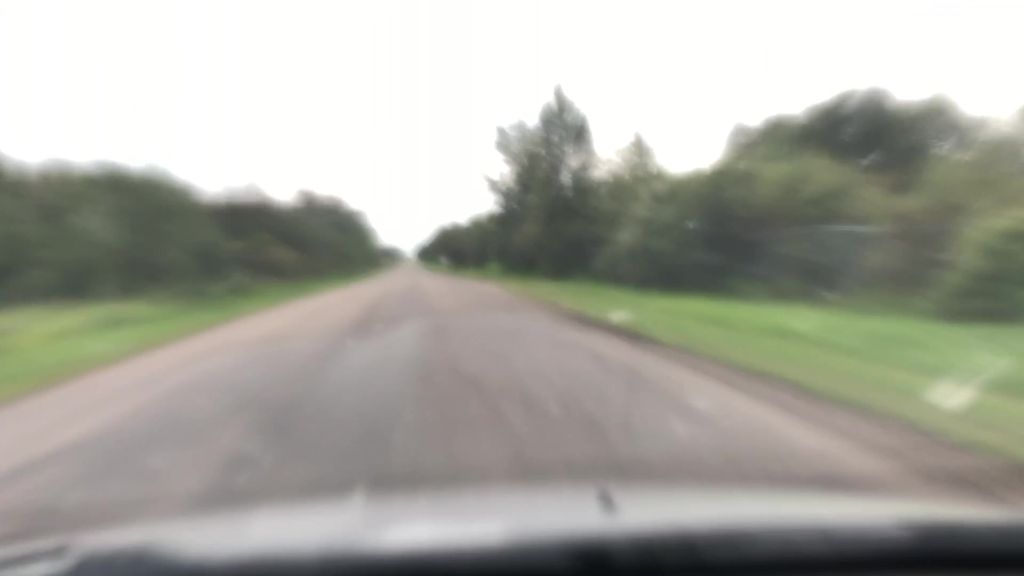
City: edmonton